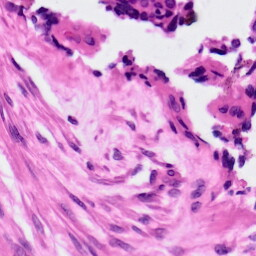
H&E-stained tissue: Ovarian